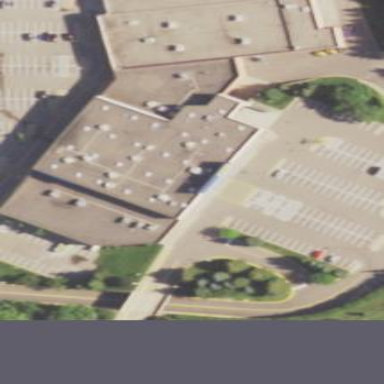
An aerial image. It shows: Retail building that houses furniture shop.